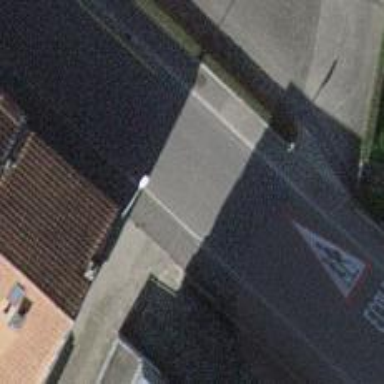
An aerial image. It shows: Asphalt sidewalk.